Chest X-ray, AP view. Patient: 45 years old, sex F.
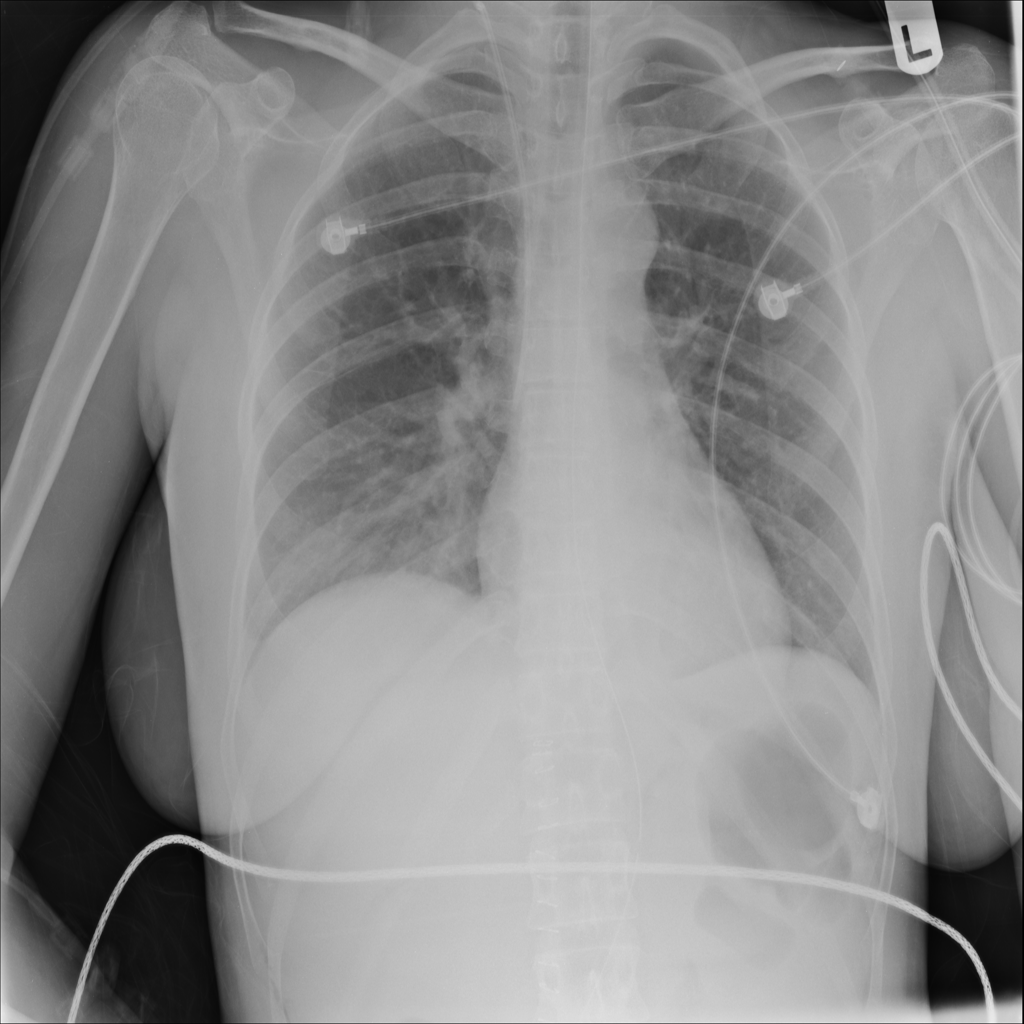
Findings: Effusion